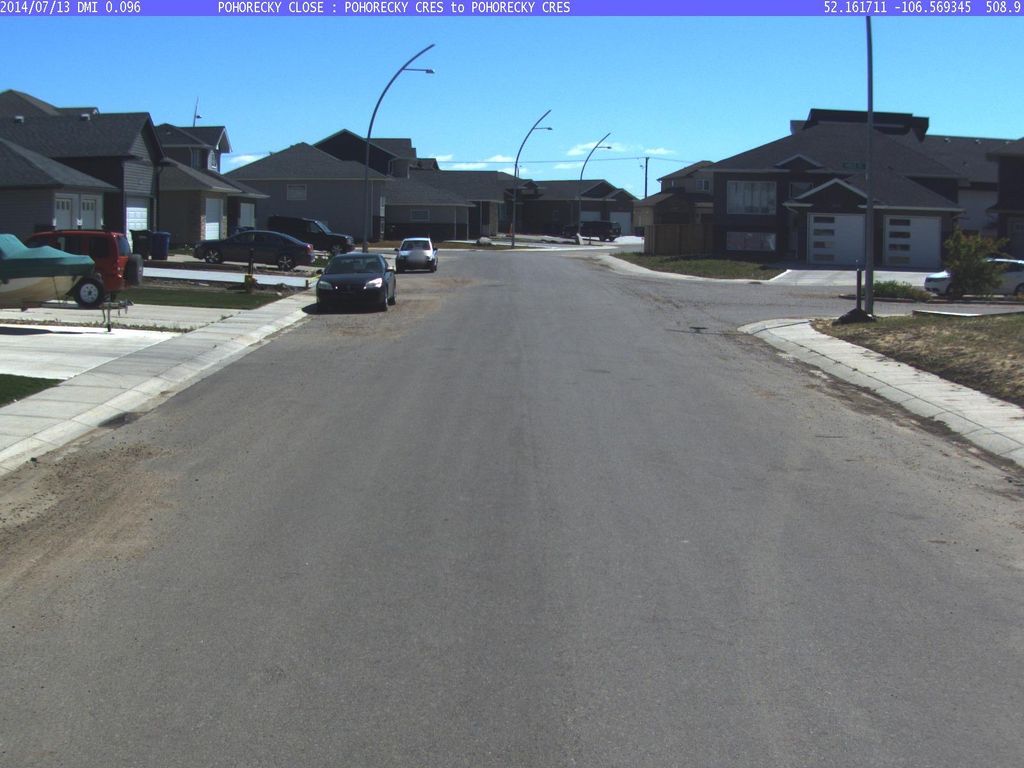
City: saskatoon